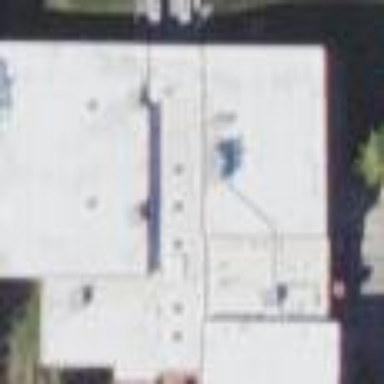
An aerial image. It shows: Fitness center building.